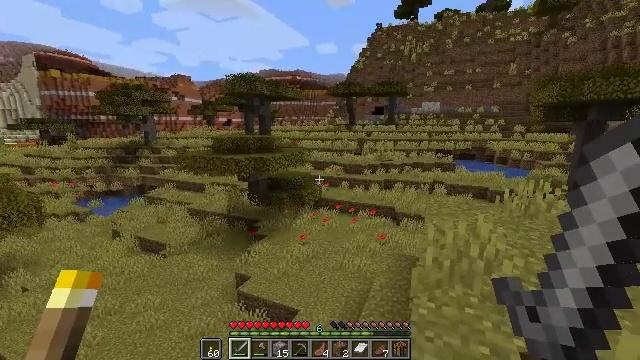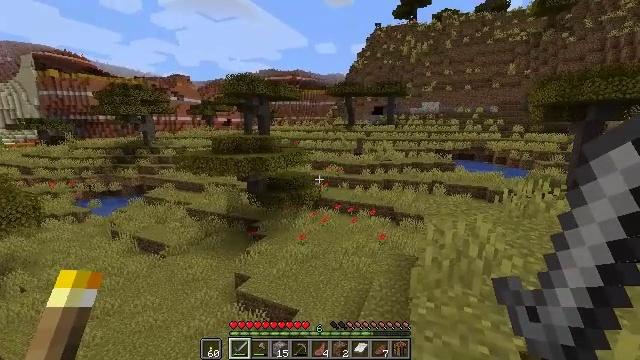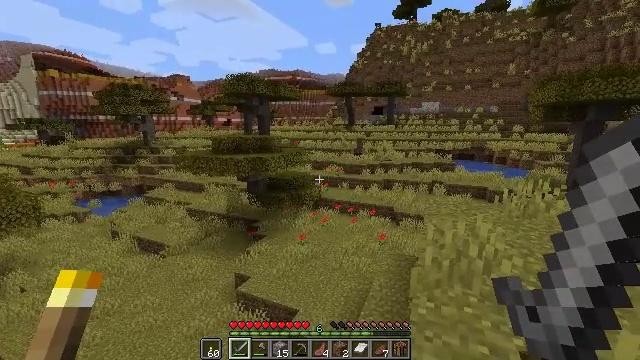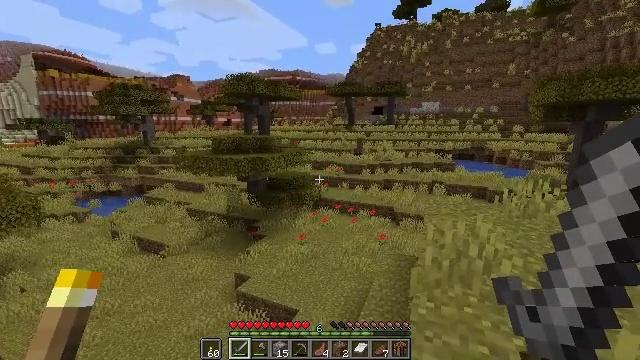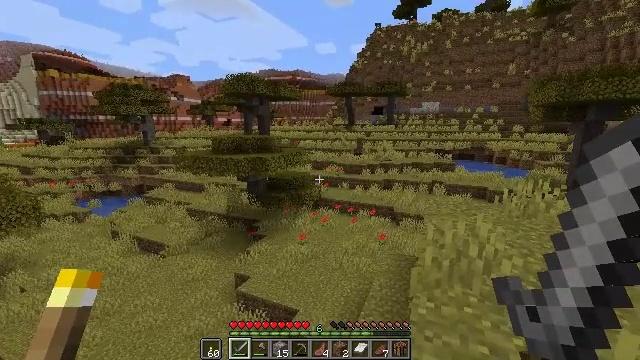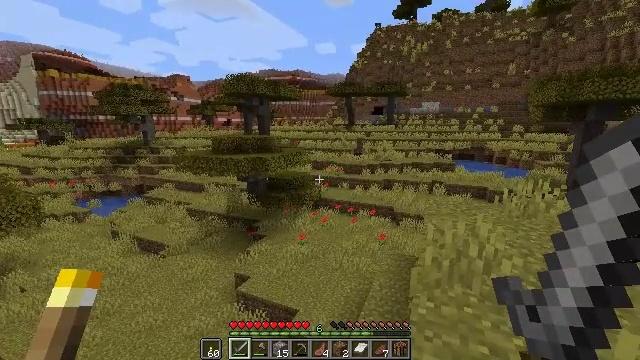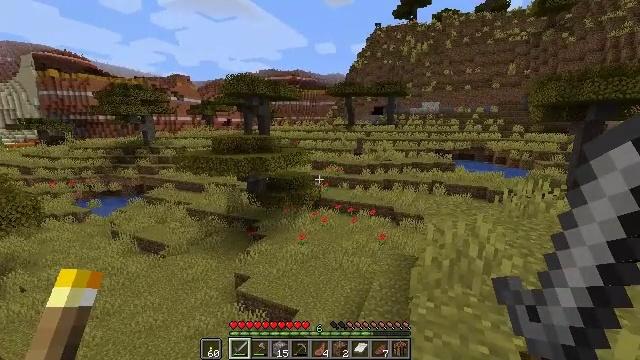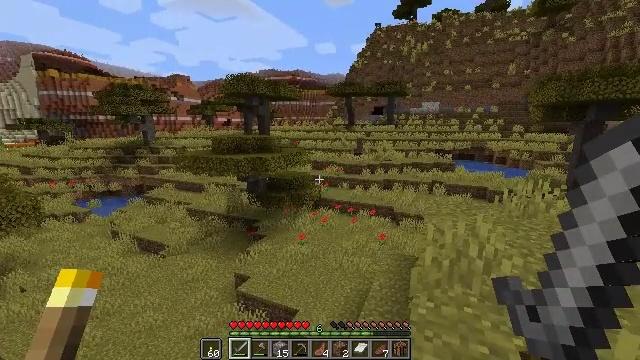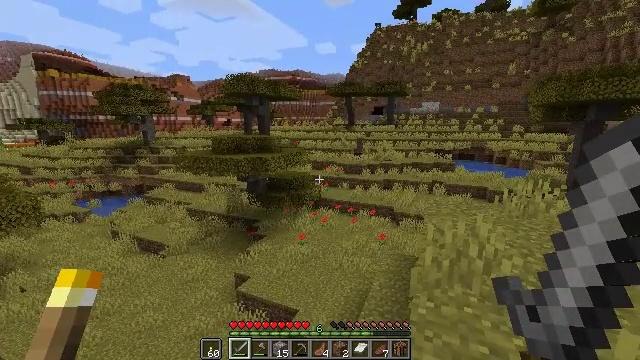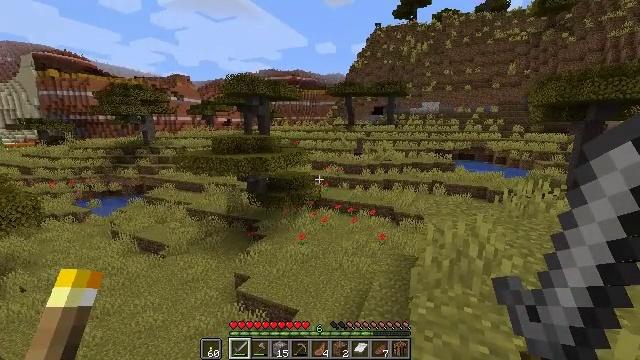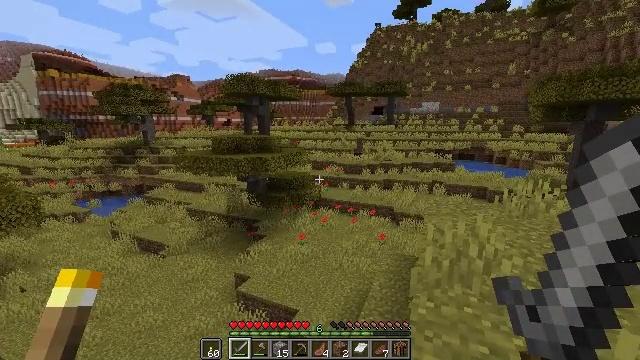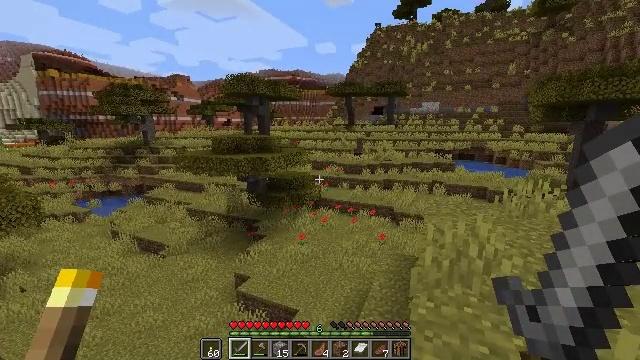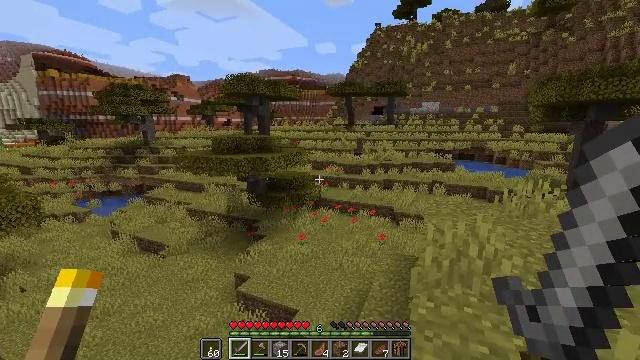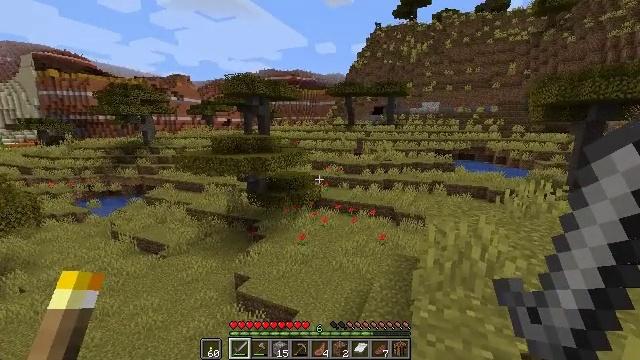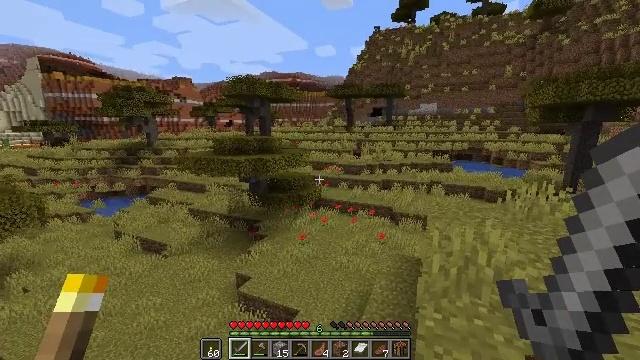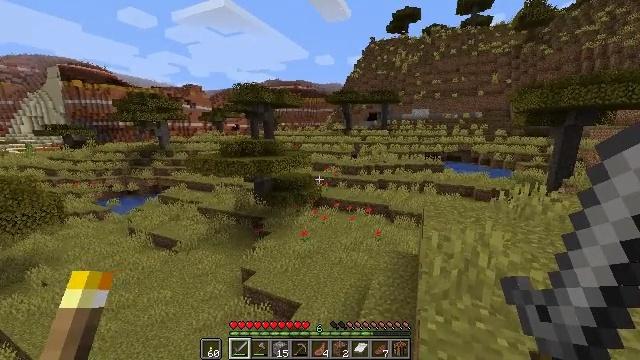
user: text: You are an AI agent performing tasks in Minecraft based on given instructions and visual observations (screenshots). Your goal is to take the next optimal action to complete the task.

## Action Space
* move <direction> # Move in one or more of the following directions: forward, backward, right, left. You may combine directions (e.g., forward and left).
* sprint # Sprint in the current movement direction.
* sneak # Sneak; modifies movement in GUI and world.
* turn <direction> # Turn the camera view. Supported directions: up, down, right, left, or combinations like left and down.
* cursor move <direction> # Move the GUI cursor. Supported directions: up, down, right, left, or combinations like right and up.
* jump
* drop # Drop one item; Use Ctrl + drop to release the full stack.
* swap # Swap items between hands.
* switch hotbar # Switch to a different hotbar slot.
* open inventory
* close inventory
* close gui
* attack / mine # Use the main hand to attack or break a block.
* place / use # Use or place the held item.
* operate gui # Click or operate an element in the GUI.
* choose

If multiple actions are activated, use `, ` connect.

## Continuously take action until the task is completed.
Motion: motion action
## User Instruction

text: Gather sugar cane for crafting.
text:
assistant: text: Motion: no_op
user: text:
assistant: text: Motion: no_op
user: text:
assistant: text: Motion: no_op
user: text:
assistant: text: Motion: no_op
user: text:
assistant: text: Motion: no_op
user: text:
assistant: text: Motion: no_op
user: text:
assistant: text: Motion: no_op
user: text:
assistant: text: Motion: no_op
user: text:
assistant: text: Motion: sprint
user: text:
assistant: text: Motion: sprint
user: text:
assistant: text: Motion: sprint
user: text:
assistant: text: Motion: sprint
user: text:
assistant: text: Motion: move forward, sprint
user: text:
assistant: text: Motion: move forward, sprint
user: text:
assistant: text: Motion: move forward, sprint
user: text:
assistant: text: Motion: move forward, sprint
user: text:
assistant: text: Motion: move forward, sprint
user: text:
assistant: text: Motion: move forward, sprint
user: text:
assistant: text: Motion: move forward, sprint
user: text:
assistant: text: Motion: move forward, sprint
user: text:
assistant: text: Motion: move forward, sprint
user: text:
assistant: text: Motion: move forward, sprint
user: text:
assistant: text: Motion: move forward, sprint
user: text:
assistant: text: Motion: move forward, sprint
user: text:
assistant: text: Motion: move forward, sprint
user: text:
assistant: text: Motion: move forward, sprint
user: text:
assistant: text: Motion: move forward, sprint
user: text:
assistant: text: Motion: move forward, sprint
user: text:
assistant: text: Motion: move forward, sprint
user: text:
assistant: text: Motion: move forward, sprint